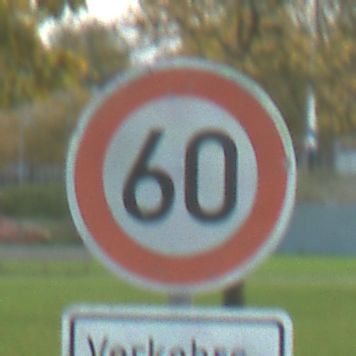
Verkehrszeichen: Geschwindigkeit60
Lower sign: HinweisGeaenderteVorfahrtVerkehrsfuehrungVerkehrsregelung2
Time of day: MorningAfternoon
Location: Outdoor (Urban)
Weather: PartlyCloudy
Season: NotSpecified
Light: Natural